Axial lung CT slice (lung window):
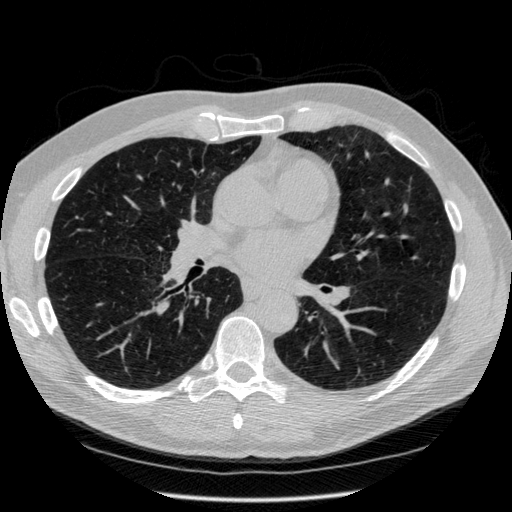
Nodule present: no